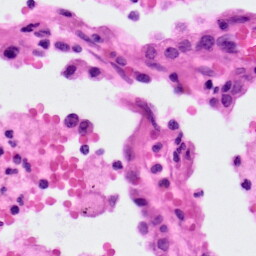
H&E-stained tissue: Lung